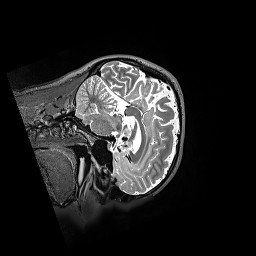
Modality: T2w
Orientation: sagittal
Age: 39
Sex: male